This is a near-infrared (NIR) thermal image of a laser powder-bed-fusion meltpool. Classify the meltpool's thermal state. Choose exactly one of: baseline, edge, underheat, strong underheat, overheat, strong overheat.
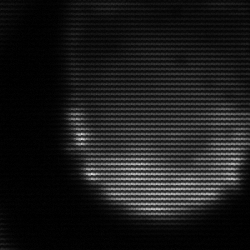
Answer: edge